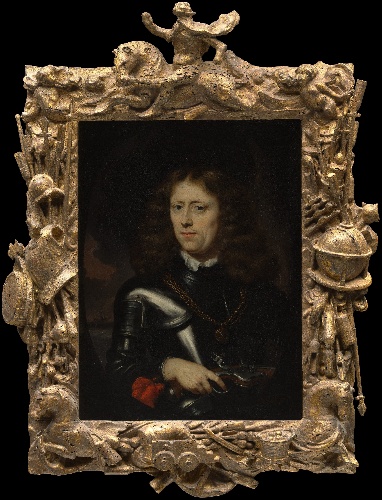
Title: Admiral Jacob Binkes (born about 1640, died 1677)
Artist: Nicolaes Maes
Artist bio: Dutch, Dordrecht 1634–1693 Amsterdam
Object type: Painting
Classification: Paintings
Medium: Oil on canvas
Dimensions: 17 1/4 x 12 7/8 in. (43.8 x 32.7 cm)
Department: European Paintings
Credit line: Gift of J. Pierpont Morgan, 1911
Accession year: 1911
Repository: Metropolitan Museum of Art, New York, NY
Tags: Men|Portraits